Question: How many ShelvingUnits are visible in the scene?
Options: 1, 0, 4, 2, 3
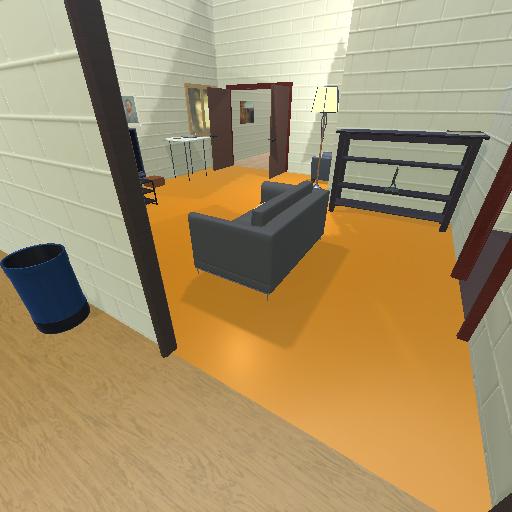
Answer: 1